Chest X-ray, PA view. Patient: 56 years old, sex M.
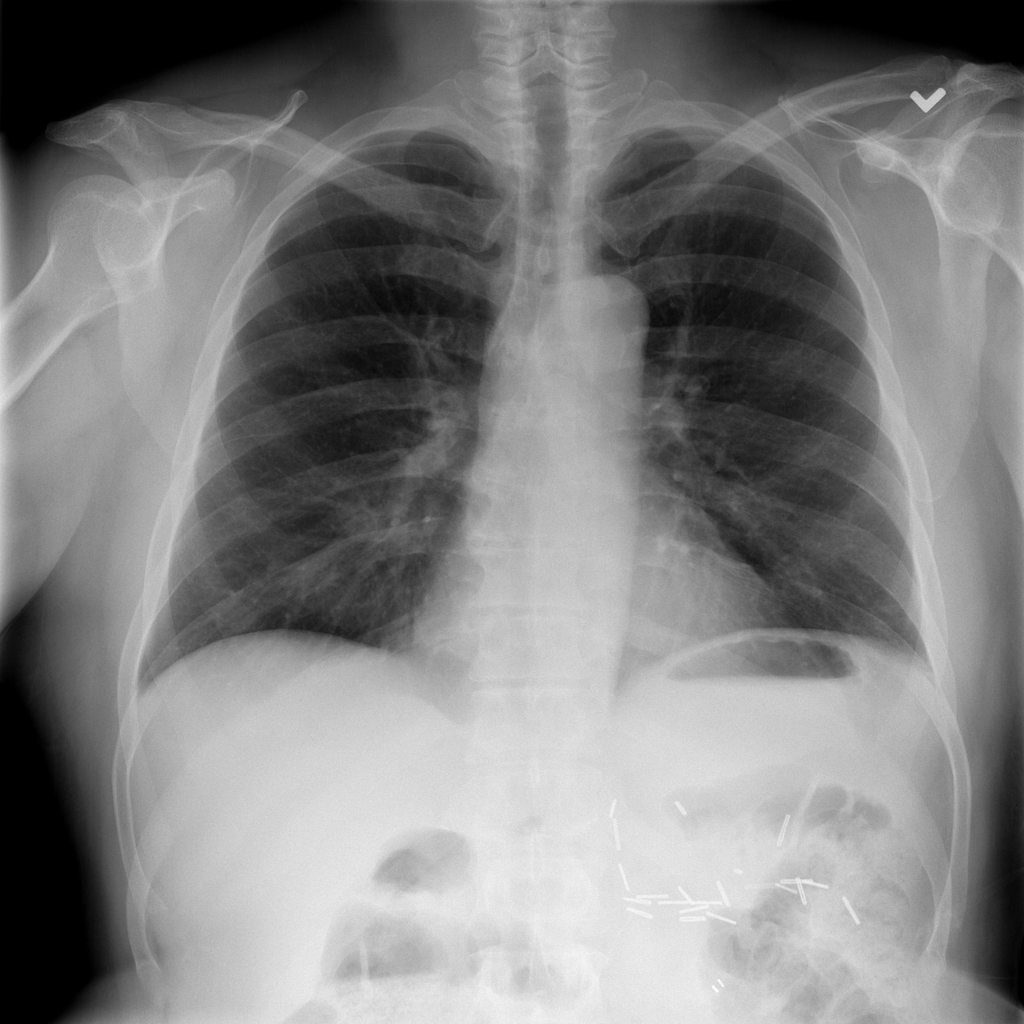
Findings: No Finding